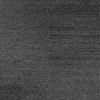
Atmospheric dust classification: dusty